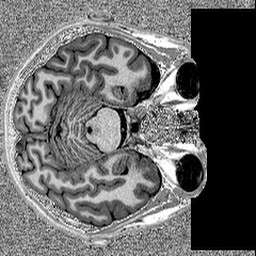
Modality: MP2RAGE
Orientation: axial
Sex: male